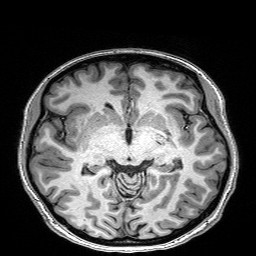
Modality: T1w
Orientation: coronal